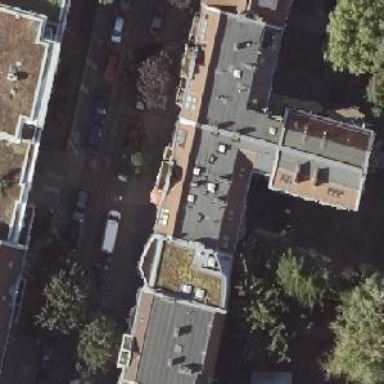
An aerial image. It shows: Building with roof that has double saltbox shape.